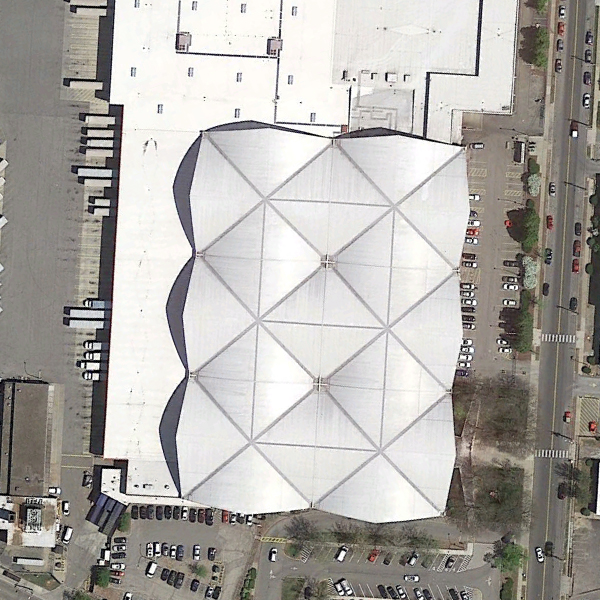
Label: Center